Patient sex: M
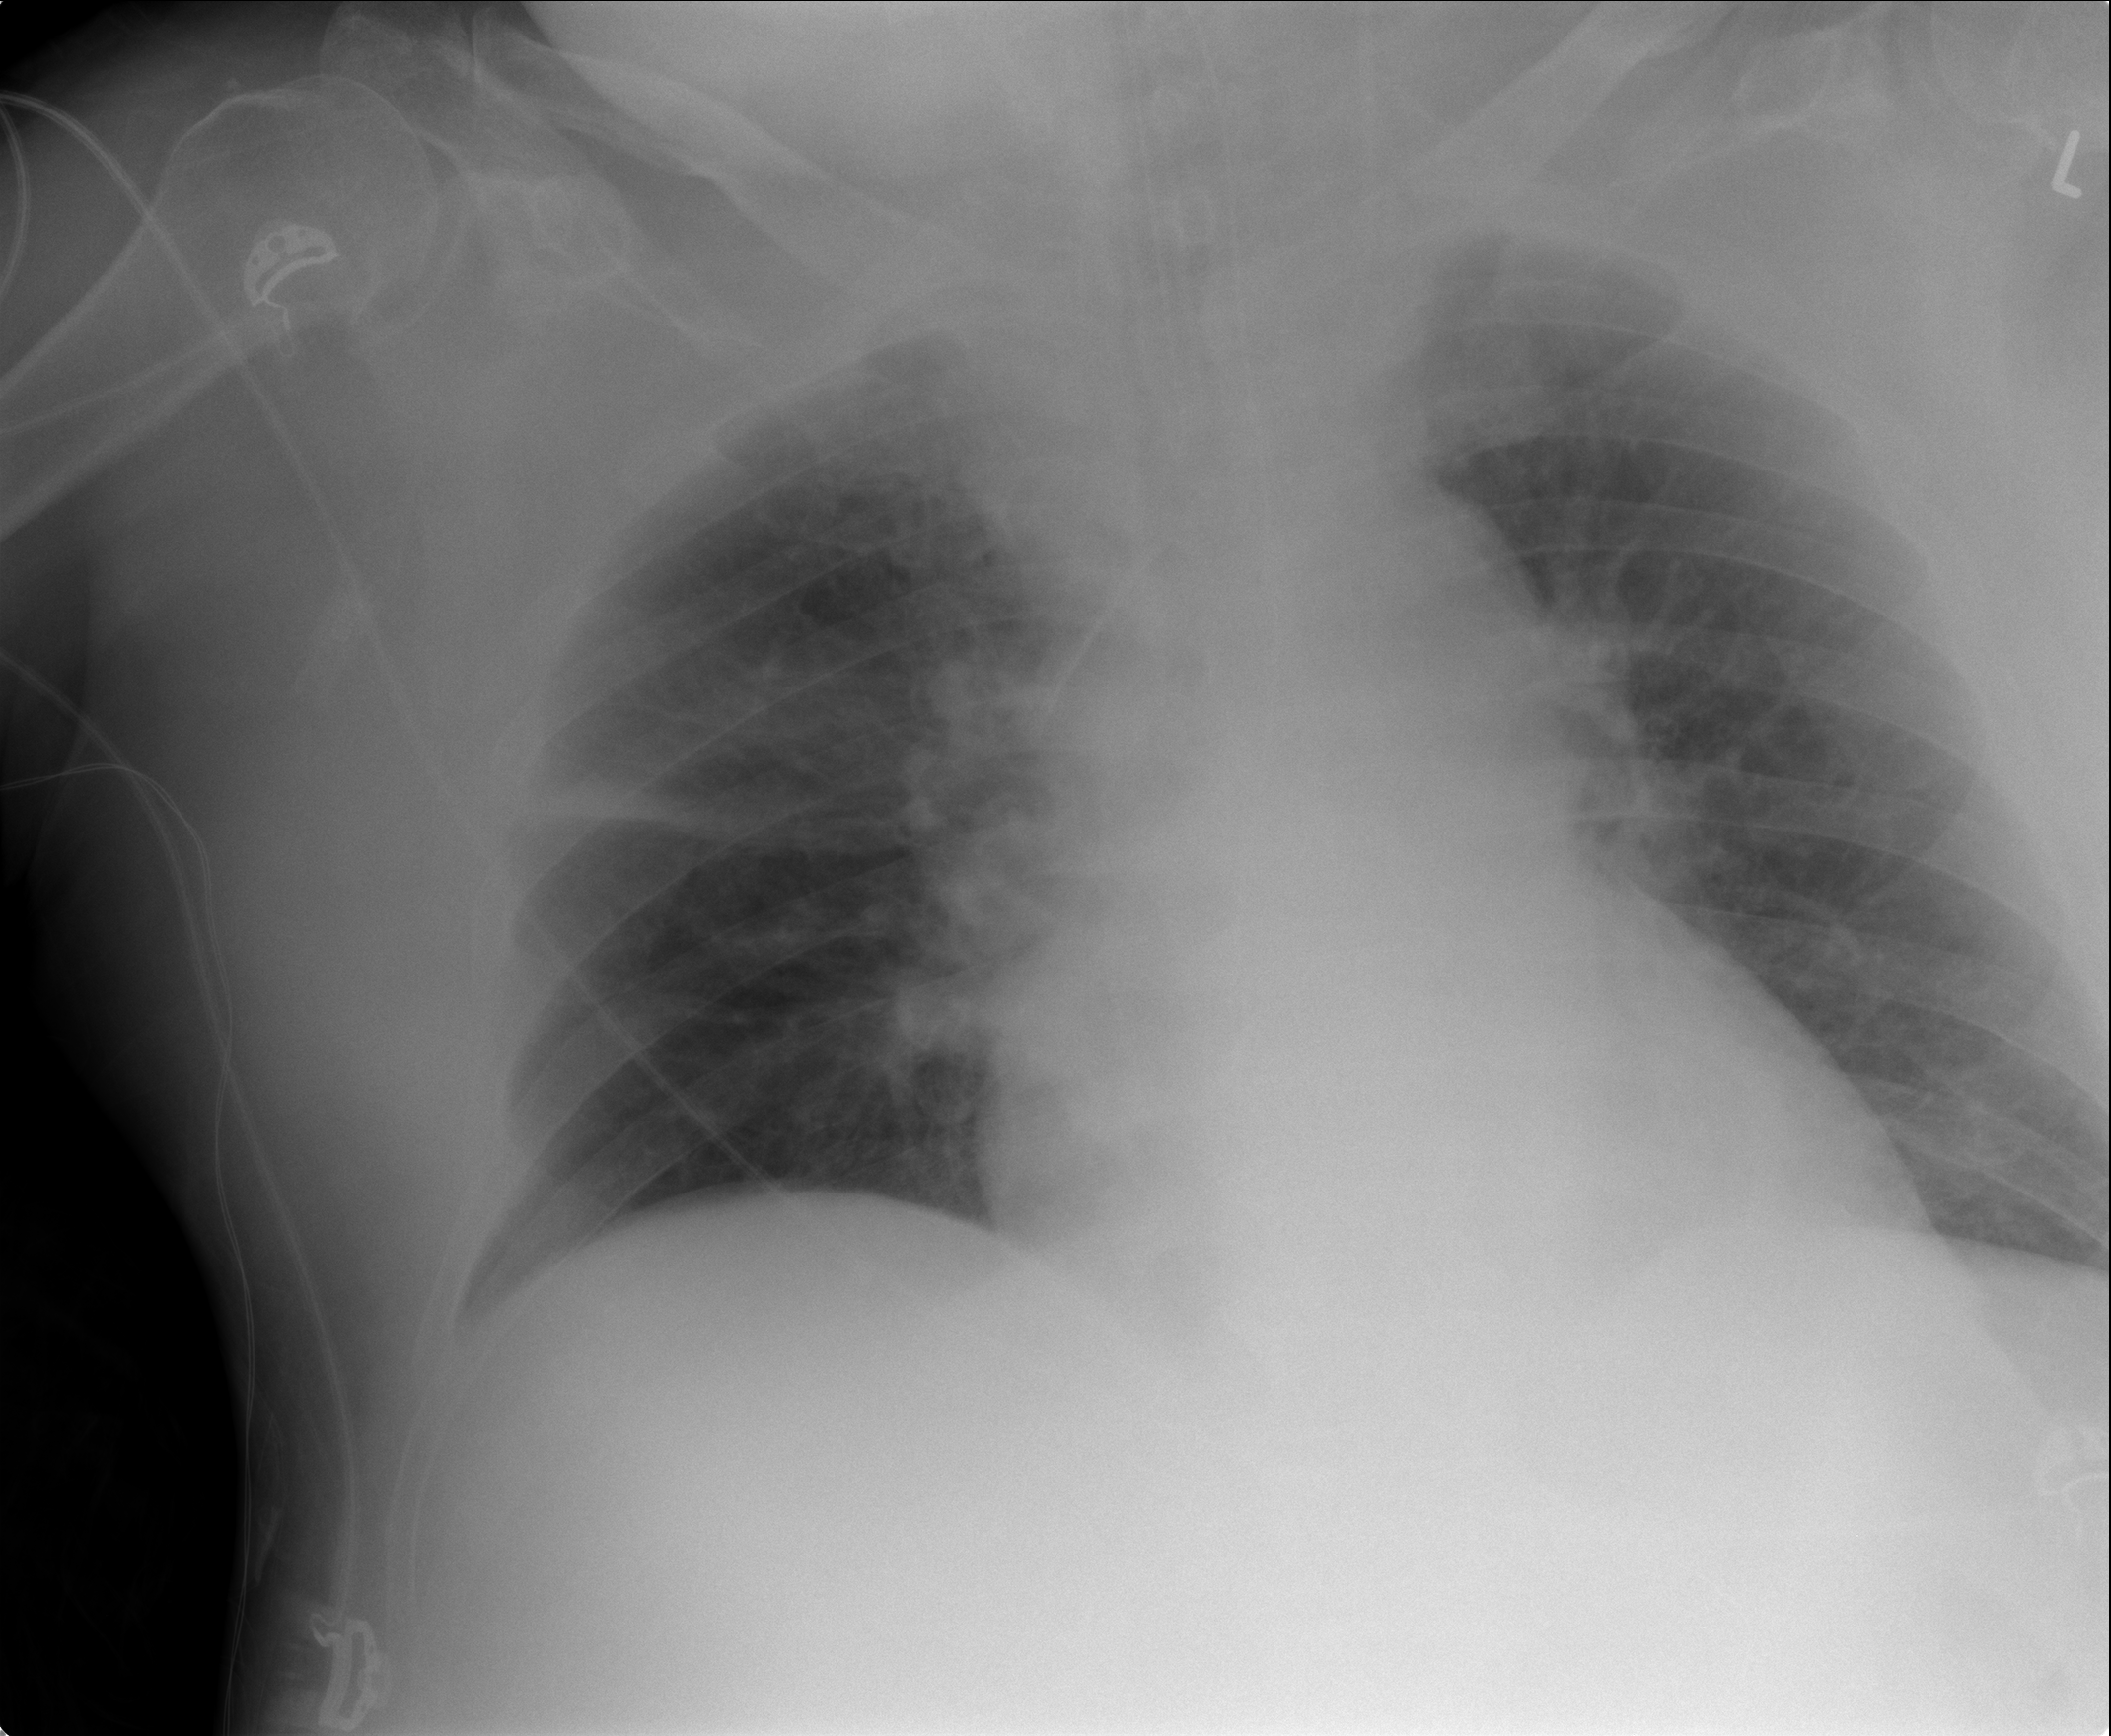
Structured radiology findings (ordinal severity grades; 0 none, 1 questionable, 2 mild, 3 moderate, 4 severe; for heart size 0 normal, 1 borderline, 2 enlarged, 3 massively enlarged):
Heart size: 2
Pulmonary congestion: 2
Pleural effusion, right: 0
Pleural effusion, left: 0
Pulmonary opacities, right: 2
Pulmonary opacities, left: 0
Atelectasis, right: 2
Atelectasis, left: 0